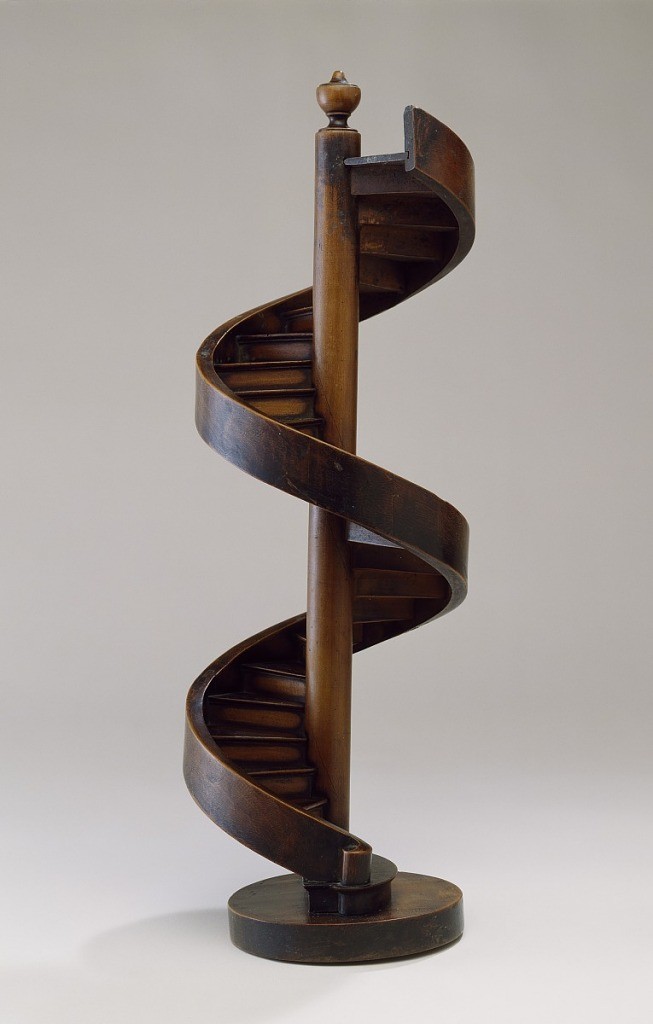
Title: Model for Spiral Staircase
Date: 19th century
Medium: pear (wood)
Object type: staircase model
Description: Spiral staircase model with two revolutions.